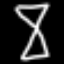
Label: hourglass